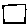
Label: square